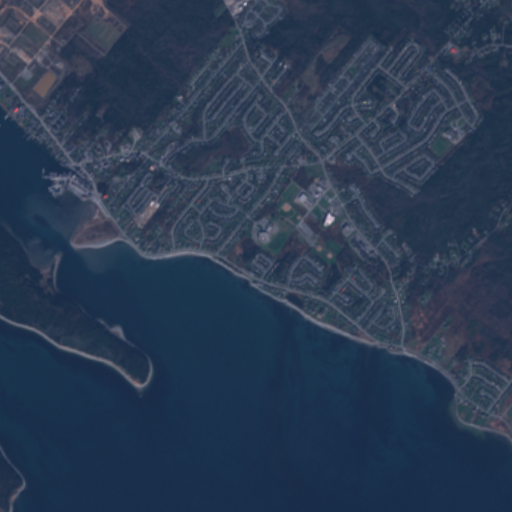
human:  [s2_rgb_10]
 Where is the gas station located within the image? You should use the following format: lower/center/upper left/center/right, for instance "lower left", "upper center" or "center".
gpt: The gas station is located in the upper left of the image.
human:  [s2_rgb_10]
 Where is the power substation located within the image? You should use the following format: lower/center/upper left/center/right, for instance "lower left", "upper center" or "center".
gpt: The power substation is located in the upper left of the image.
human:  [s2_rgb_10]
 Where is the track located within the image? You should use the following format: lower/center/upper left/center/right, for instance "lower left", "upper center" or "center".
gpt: There is no track in the image.